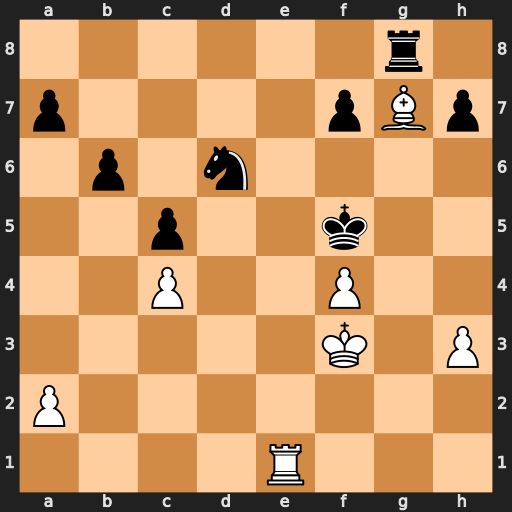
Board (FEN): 6r1/p4pBp/1p1n4/2p2k2/2P2P2/5K1P/P7/4R3
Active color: w
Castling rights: -
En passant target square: -
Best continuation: Re5+ Kg6 Rg5#